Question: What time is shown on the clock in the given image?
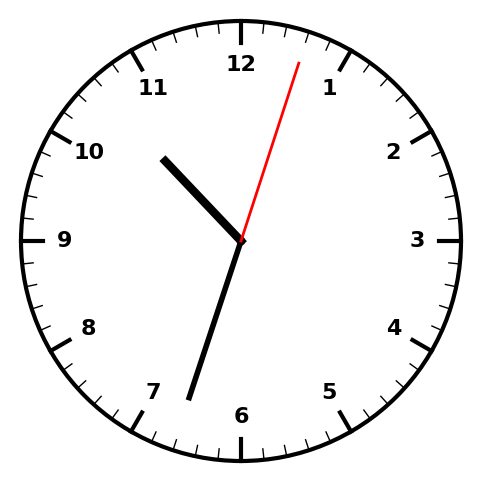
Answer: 10:33:03